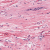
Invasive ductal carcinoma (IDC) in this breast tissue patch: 0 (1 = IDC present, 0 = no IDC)